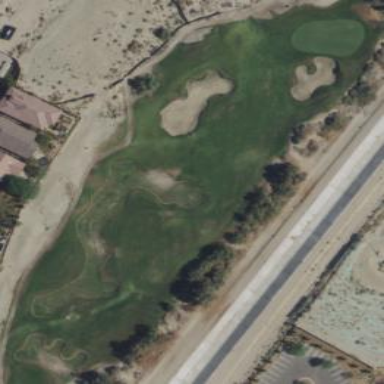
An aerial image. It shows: Rough grassy area used for golf.